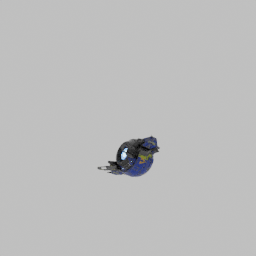
Label: mechanical